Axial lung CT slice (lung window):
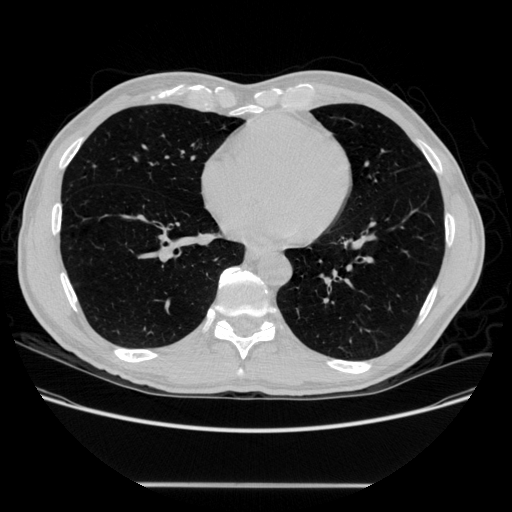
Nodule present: no